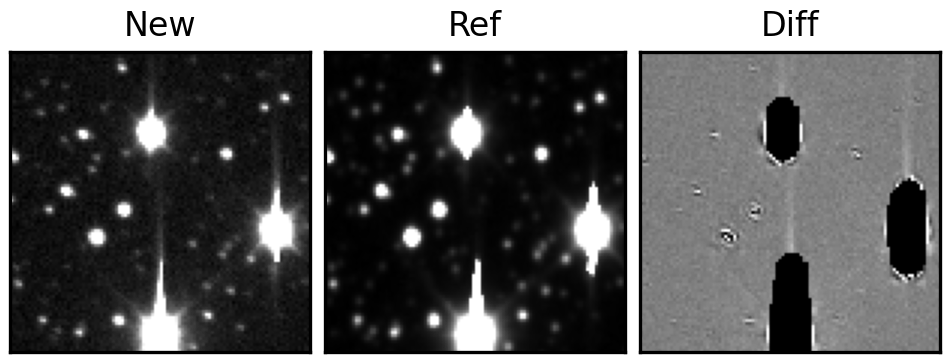
Label: bogus